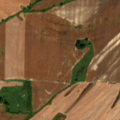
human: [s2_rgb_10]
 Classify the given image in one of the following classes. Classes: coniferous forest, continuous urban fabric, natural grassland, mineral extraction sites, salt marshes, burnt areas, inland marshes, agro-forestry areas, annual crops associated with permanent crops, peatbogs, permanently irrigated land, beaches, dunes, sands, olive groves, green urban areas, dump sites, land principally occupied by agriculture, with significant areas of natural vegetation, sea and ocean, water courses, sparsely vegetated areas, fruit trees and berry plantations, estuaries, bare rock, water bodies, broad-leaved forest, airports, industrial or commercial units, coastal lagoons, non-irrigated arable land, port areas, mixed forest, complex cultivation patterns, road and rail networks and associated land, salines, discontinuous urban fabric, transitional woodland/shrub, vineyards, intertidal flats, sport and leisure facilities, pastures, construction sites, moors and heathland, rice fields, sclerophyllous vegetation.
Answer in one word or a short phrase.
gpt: non-irrigated arable land, transitional woodland/shrub